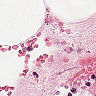
Metastatic tissue present: no